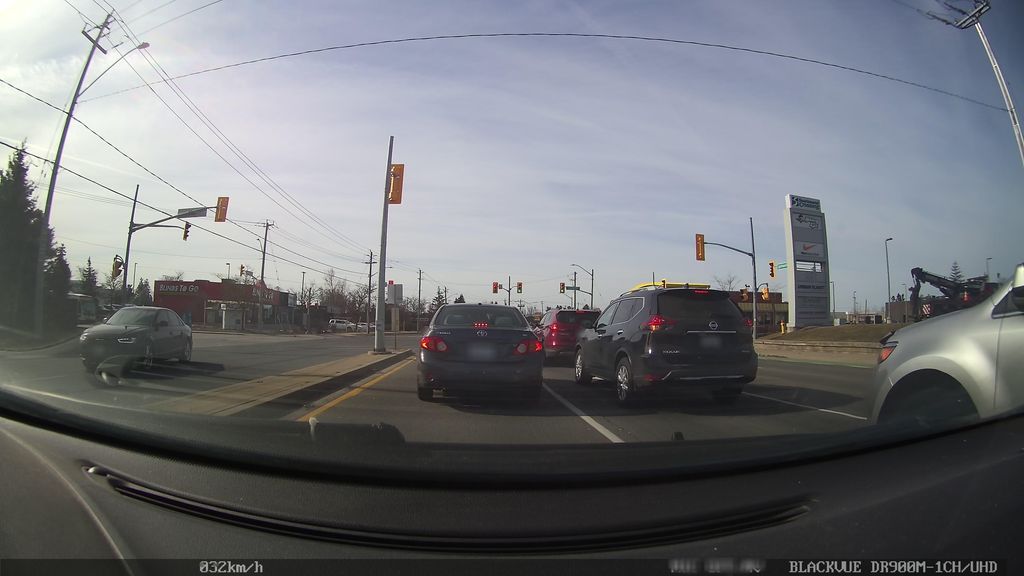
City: kitchener-waterloo